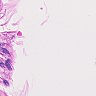
Metastatic tissue present: no